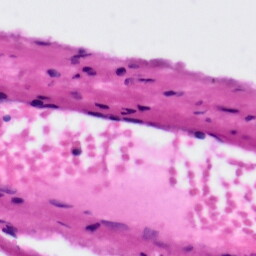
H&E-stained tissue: Tonsil